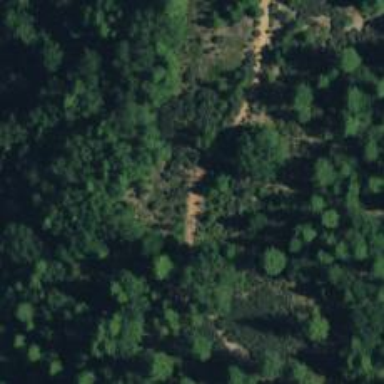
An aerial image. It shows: Path.